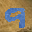
Label: 9